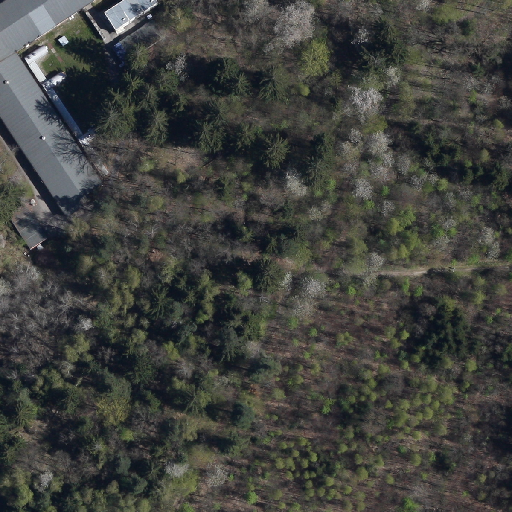
Referring expression: impervious surface